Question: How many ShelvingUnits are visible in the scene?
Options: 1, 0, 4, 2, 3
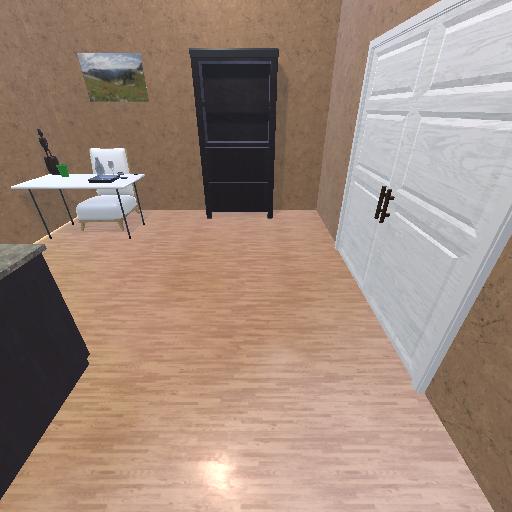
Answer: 1